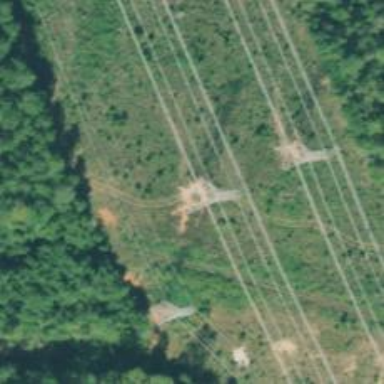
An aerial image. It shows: Lattice structure tower.